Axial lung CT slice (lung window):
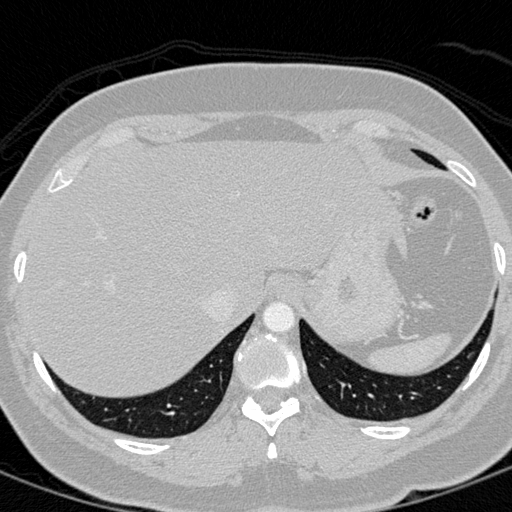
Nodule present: no